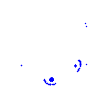
Particle: pion